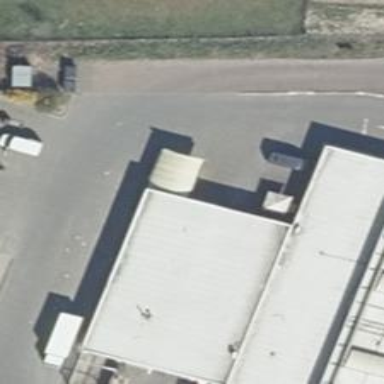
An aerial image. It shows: Car wash facility.